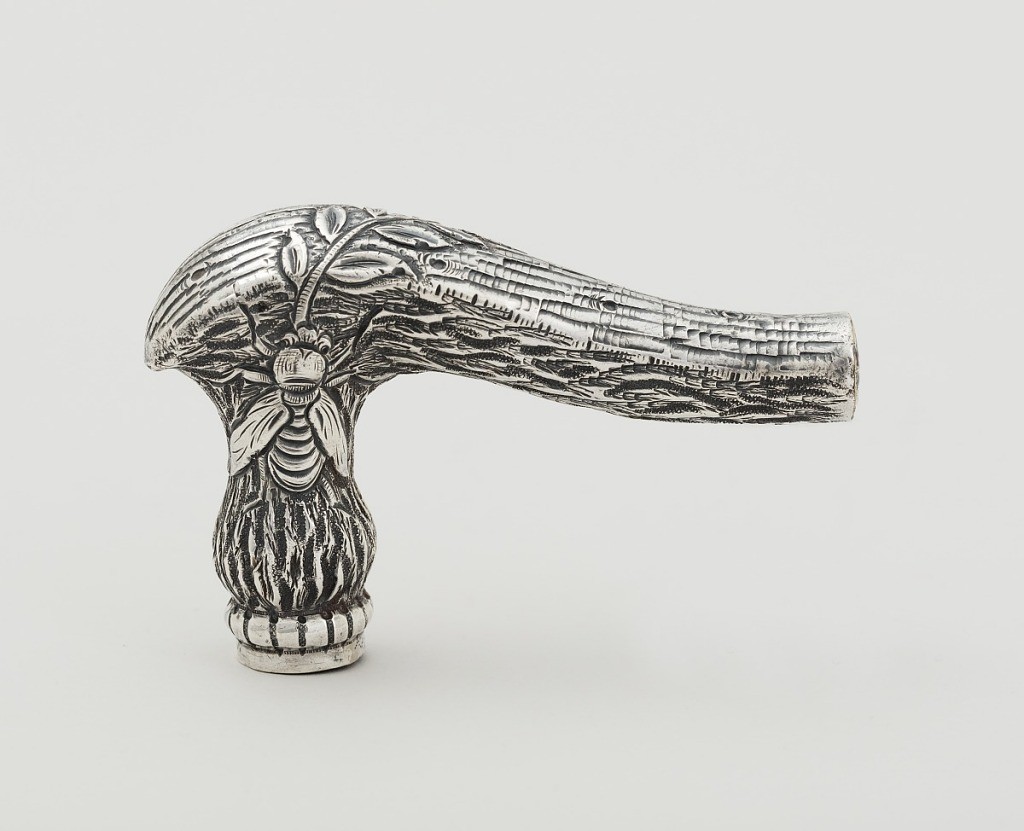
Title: Umbrella Handle
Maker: Henry Rado, American, 1859–1921
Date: late 19th century
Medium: silver
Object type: handle
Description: Upper part of umbrella stem in the form of a gnarled branch with pricked symbols on edge, with slightly flaring repousse silver handle with four floral panels and a foliated cap.